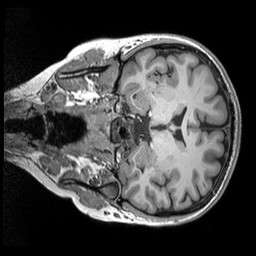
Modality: T1w
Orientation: coronal
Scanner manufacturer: siemens
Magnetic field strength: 3 T
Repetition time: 2.53 s
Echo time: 0.00298 s